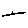
Label: line